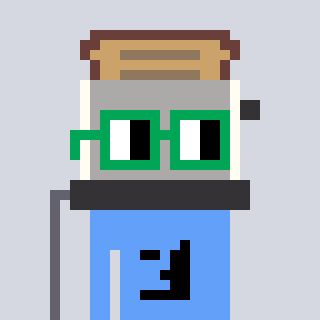
a pixel art character with square green glasses, a toaster-shaped head and a blue-colored body on a cool background